Question: i have this database:

and i've tried to make a simple polyline drawing which is depends on the speed this way:
'''
Cursor curTAB = myDataBase.rawQuery("SELECT * FROM GPS_Values;", null);
Integer count = 0;
while (curTAB.moveToNext()) {
String s_latitude = curTAB.getString(1);
String s_longitude = curTAB.getString(2);
String s_speed = curTAB.getString(5);
count++;
double latitude = Double.parseDouble(s_latitude);
double longitude = Double.parseDouble(s_longitude);
int speed = Integer.parseInt(curTAB.getString(5).toString());
if (speed <= 50) {
Log.i("Coordinates",
s_latitude.toString() + " --- " + s_longitude.toString() + " --- " +s_speed.toString());
line.add(new LatLng(latitude, longitude)).color(Color.GREEN);
line.color(Color.GREEN);
map.addPolyline(line);
} else {
Log.e("Coordinates",
s_latitude.toString() + " --- " + s_longitude.toString() + " --- " +s_speed.toString());
line.add(new LatLng(latitude, longitude)).color(Color.BLUE);
line.color(Color.BLUE);
map.addPolyline(line);
}
Log.i("Coordinates",
s_latitude.toString() + " --- " + s_longitude.toString() + " --- " +s_speed.toString());
}
curTAB.close();
myDataBase.close();
double latitude = Double.parseDouble(first_lat);
double longitude = Double.parseDouble(first_long);map.setMapType(GoogleMap.MAP_TYPE_NORMAL);
map.moveCamera(CameraUpdateFactory.newLatLngZoom(new LatLng(latitude,
longitude), 15));
map.animateCamera(CameraUpdateFactory.zoomTo(15), 2000, null);
'''
But every line is with the same color.
Please help me what did i wrong!
update:
the working code(at the last point it doesn't work but not a big problem)
'''
Integer count = 0;
while (curTAB.moveToNext()) {
String s_latitude = curTAB.getString(1);
String s_longitude = curTAB.getString(2);
String s_speed = curTAB.getString(5);
double latitude = Double.parseDouble(s_latitude);
double longitude = Double.parseDouble(s_longitude);
int speed = Integer.parseInt(curTAB.getString(5).toString());
int position = curTAB.getPosition();
count++;
System.out.println("Curr " + latitude + " --- " + longitude
+ " --- " + speed);
if (curTAB.moveToNext()) {
String next_speed = curTAB.getString(5);
String ss_latitude = curTAB.getString(1);
String ss_longitude = curTAB.getString(2);
System.out.println("Next " + ss_latitude + " --- "
+ ss_longitude + " --- " + next_speed);
curTAB.moveToPosition(position);
double n_latitude = Double.parseDouble(ss_latitude);
double n_longitude = Double.parseDouble(ss_longitude);
if (speed > 60) {
map.addPolyline(new PolylineOptions()
.add(new LatLng(latitude, longitude),
new LatLng(n_latitude, n_longitude))
.width(10).color(Color.RED));
} else if ((speed < 56) && (speed > 31)) {
map.addPolyline(new PolylineOptions()
.add(new LatLng(latitude, longitude),
new LatLng(n_latitude, n_longitude))
.width(10).color(Color.GREEN));
} else if (speed < 31) {
map.addPolyline(new PolylineOptions()
.add(new LatLng(latitude, longitude),
new LatLng(n_latitude, n_longitude))
.width(10).color(Color.rgb(255, 127, 80)));
}
}else{
System.out.println("VEGE");
}
line.add(new LatLng(latitude, longitude));
}
'''
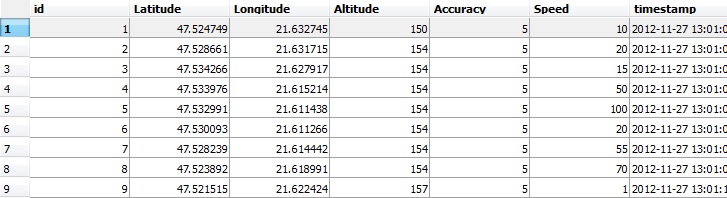
Answer: I'm not familiar with the maps-android-API, but it looks as if you add a new Polyline for each db-entry which will have the same path as the polyline added before the new LatLng from the current entry.
The result will be that you only see the polyline created for the last entry which will cover all the other polylines.
I guess you need to set up a new PolylineOptions-object on each iteration and add as Points the LatLngs of the recent entry and of the current entry to get the desired result.